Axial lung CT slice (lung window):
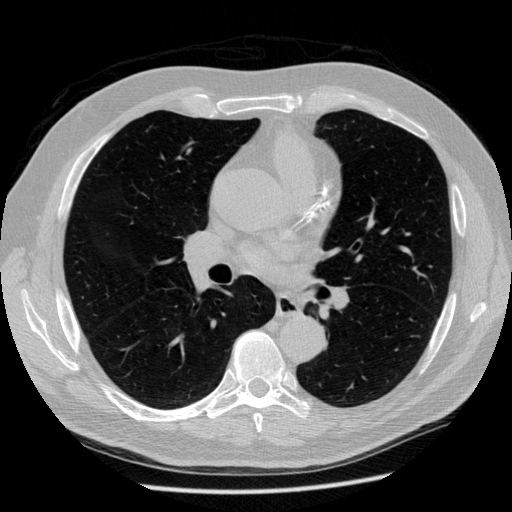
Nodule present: no